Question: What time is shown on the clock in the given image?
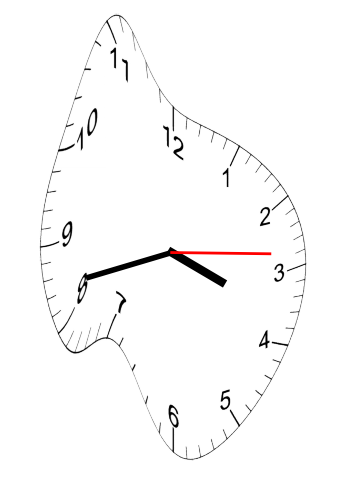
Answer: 03:42:14